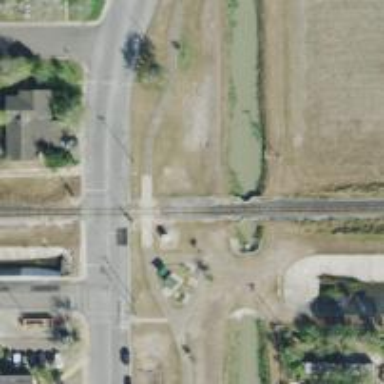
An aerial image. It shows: Railway crossing.